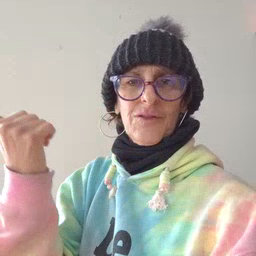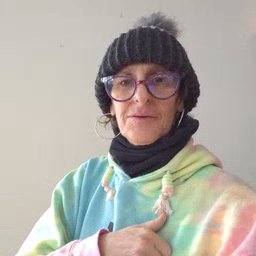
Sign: another